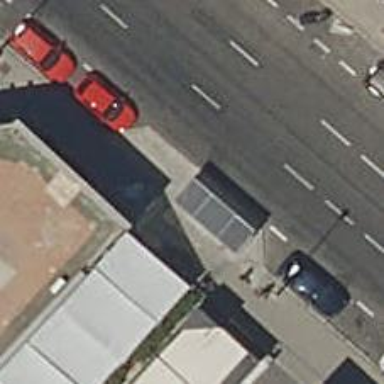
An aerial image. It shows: Bus stop with platform for public transport.